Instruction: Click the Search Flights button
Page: home
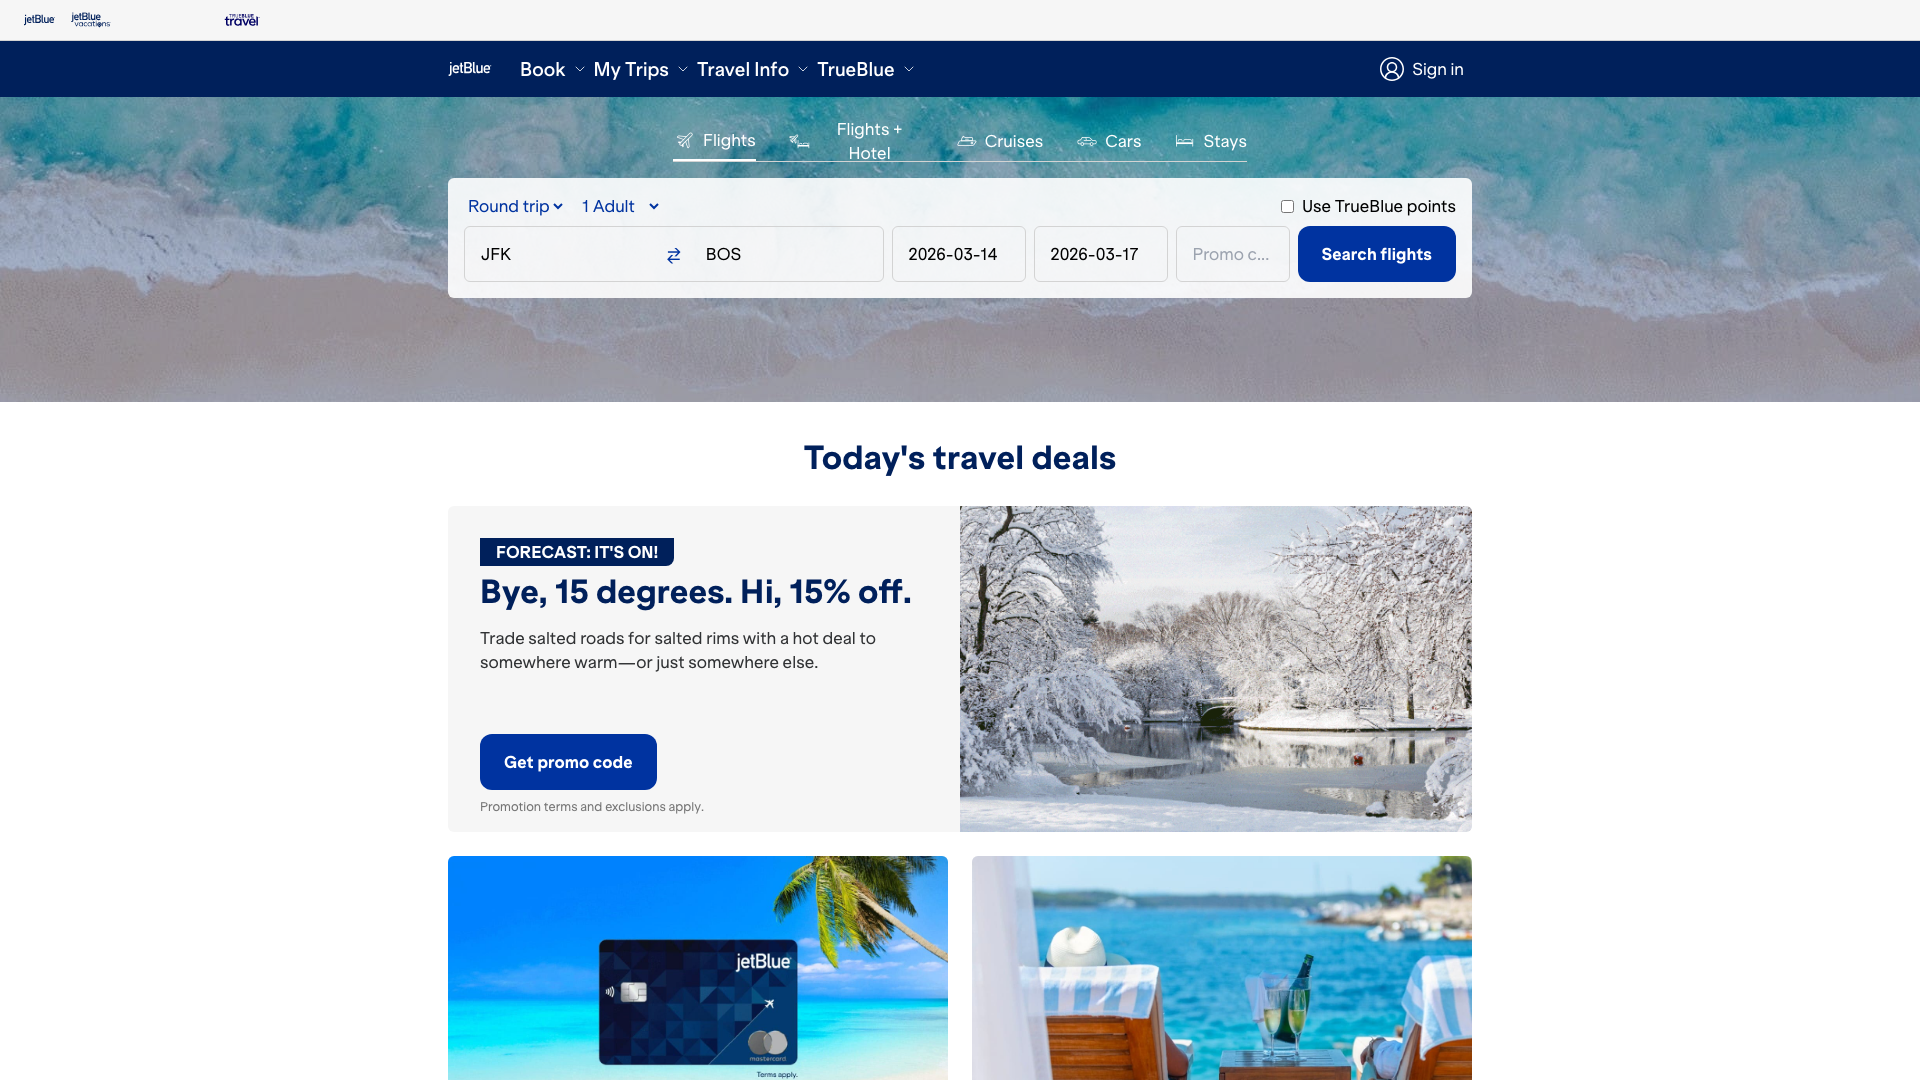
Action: click